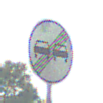
Verkehrszeichen: EndeUeberholverbot
Umgebung: Outdoor, Nature
Tageszeit: MorningAfternoon
Wetter: PartlyCloudy
Licht: Natural
Jahreszeit: NotSpecified
Kontrast: HighContrast